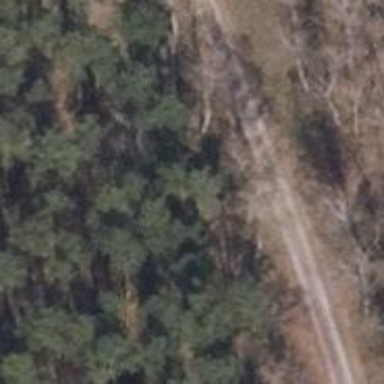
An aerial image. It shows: Ground path.